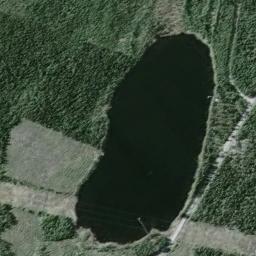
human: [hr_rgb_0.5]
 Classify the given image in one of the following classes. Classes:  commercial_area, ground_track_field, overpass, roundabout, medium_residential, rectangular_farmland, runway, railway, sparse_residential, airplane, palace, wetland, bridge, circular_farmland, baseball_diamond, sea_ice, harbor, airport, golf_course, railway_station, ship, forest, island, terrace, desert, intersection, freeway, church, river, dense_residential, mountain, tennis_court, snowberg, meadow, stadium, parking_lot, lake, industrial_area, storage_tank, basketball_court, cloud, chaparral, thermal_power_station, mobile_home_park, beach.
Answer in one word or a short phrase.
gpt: lake